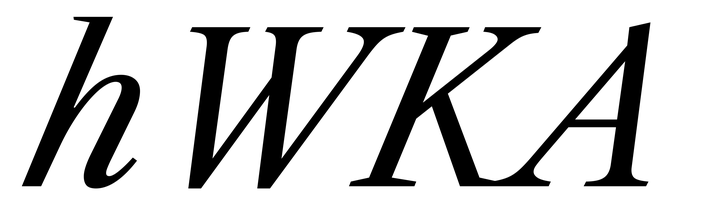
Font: LibreCaslonText-Italic_Italic